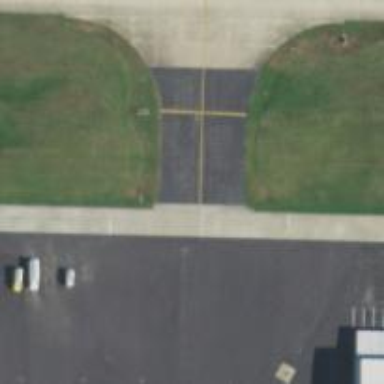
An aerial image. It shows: Image of taxiway at airport.